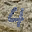
Label: 4